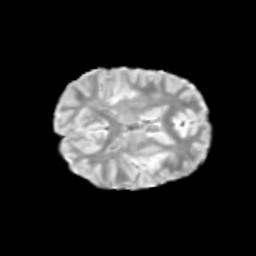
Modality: T2w
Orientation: axial
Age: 9
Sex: male
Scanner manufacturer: siemens
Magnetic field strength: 3 T
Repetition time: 3.8 s
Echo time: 0.07 s